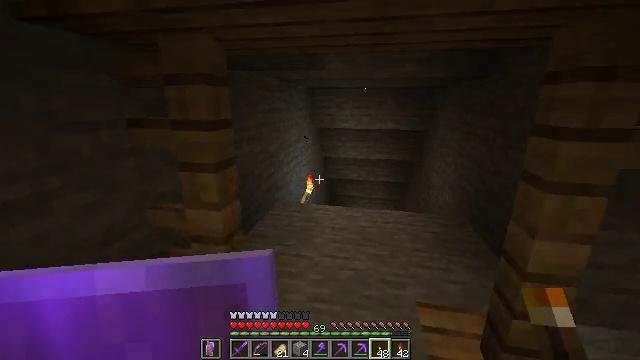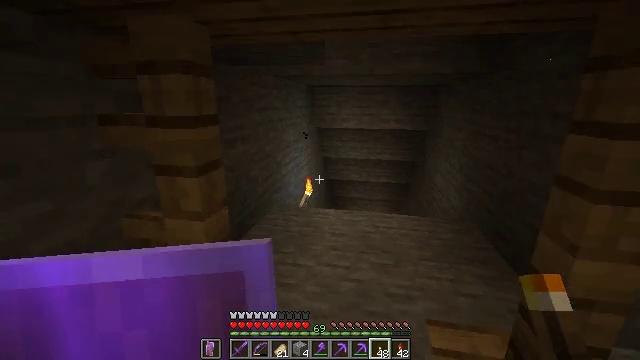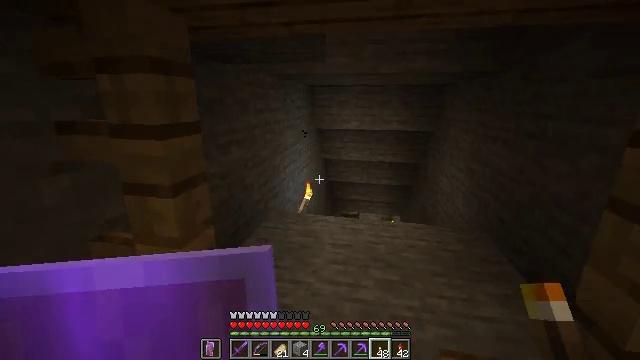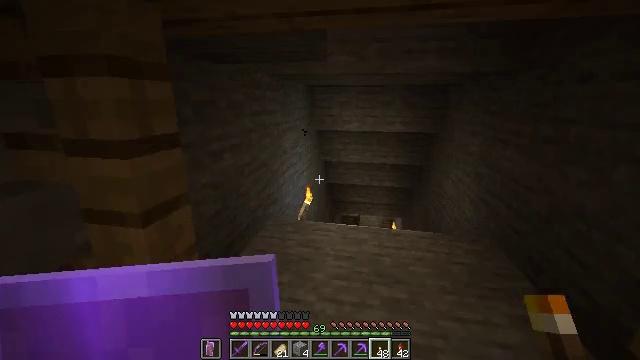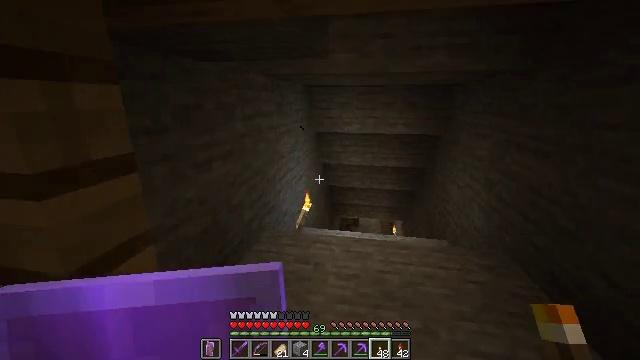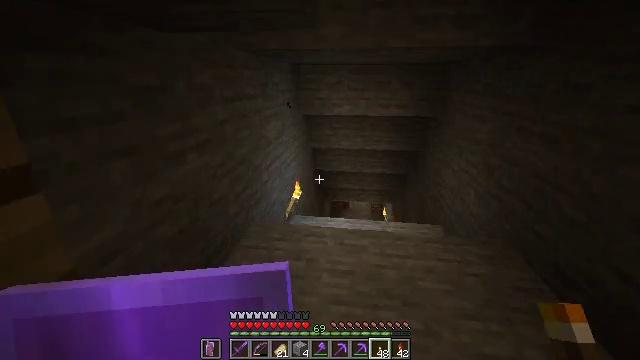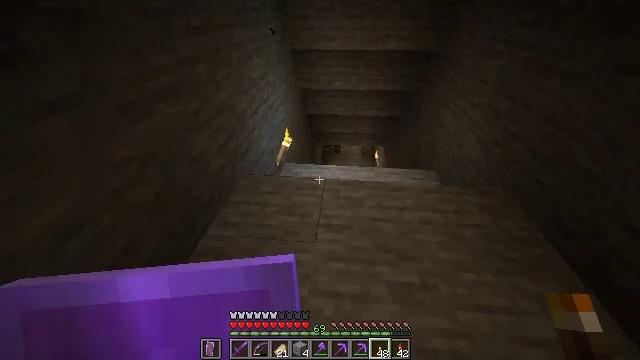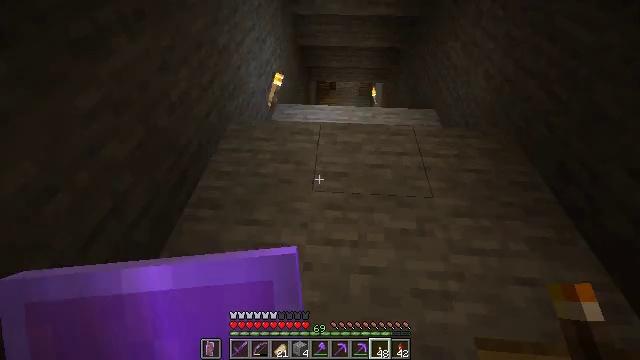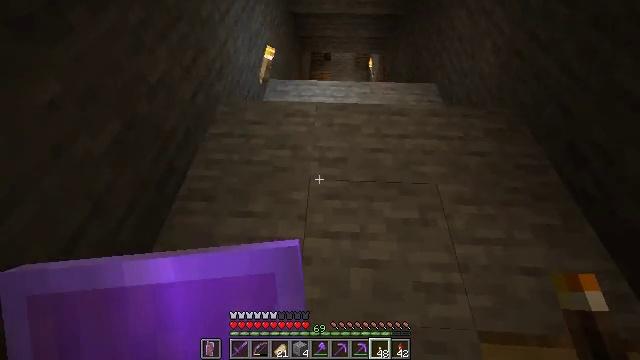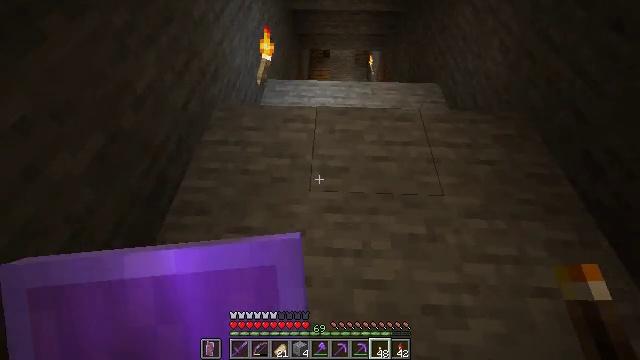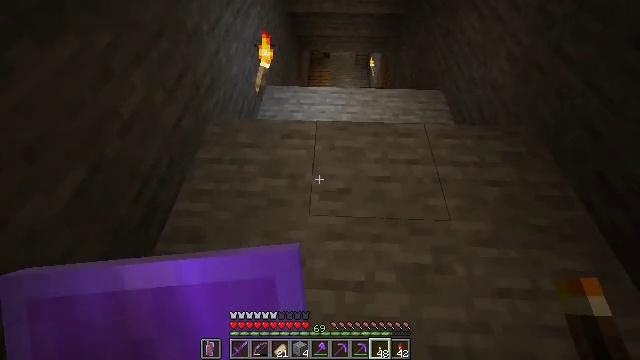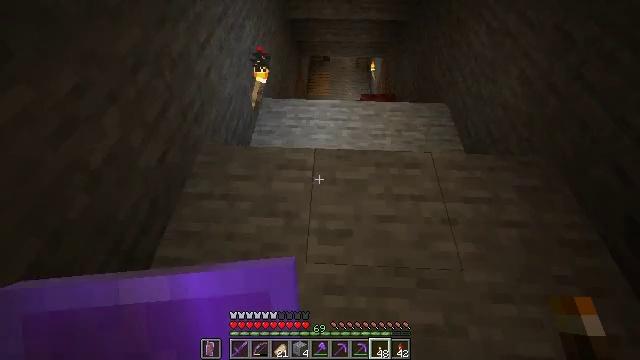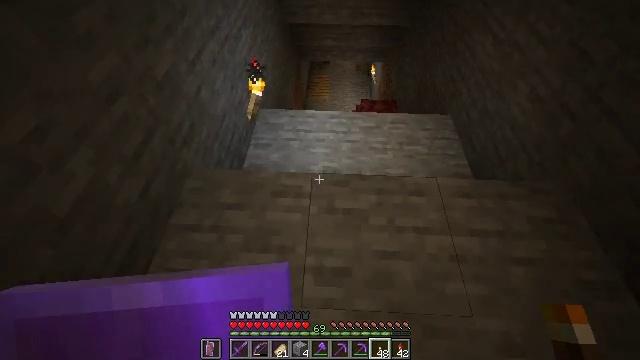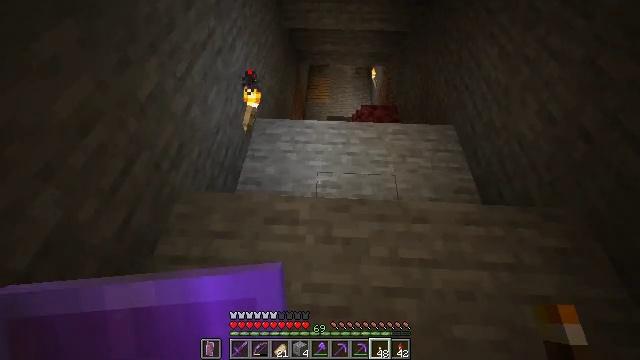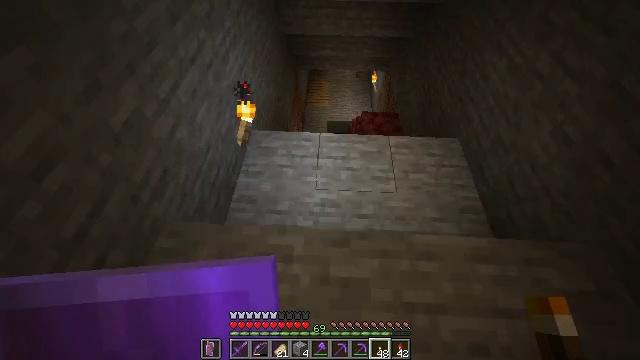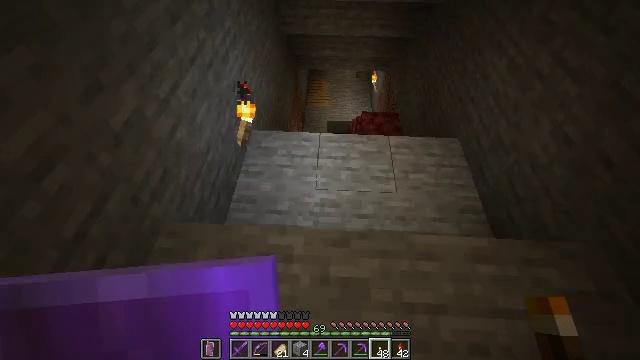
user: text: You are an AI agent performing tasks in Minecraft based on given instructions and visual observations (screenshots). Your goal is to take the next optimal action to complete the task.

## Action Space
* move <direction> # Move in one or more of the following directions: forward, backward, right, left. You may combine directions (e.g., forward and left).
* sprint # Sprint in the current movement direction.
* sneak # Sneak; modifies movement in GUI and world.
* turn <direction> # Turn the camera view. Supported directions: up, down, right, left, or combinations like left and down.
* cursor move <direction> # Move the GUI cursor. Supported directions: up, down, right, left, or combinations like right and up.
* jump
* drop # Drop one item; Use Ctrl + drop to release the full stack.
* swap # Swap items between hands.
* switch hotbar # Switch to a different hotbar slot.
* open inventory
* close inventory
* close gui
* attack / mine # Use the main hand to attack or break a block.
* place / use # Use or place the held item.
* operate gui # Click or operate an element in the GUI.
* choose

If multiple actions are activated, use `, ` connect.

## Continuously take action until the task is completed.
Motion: motion action
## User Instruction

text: Craft polished andesite with andesite.
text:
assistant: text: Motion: move forward
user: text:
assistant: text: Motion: move forward
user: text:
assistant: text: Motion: move forward
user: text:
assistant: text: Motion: move forward
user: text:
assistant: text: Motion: move forward, turn right and down
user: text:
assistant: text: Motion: move forward, turn right and down
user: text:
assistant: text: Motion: move forward, turn right and down
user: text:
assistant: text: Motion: move forward, turn right and down
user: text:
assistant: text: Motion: move forward
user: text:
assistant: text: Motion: move forward
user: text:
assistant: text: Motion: move forward
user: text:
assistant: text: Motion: move forward
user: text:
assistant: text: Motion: move forward
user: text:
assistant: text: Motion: move forward
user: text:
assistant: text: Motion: move forward
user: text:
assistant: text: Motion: move forward
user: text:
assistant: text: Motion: move forward, turn right
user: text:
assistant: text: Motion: move forward, turn right
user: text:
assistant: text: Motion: move forward, turn right
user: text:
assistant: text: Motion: move forward
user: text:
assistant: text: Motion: move forward
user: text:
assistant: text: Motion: move forward
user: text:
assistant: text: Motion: move forward
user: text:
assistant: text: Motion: move forward, turn left
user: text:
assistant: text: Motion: move forward
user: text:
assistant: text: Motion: move forward
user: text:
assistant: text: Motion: no_op
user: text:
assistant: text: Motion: no_op
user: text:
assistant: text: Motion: no_op
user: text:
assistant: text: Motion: move forward